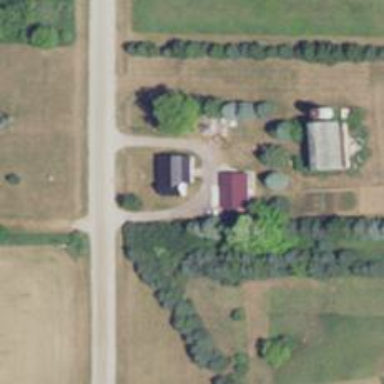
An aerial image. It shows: Driveway leading to service road.